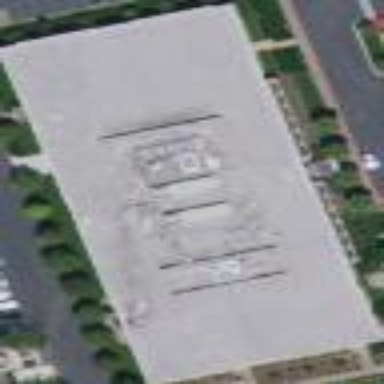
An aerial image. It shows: Commercial building.